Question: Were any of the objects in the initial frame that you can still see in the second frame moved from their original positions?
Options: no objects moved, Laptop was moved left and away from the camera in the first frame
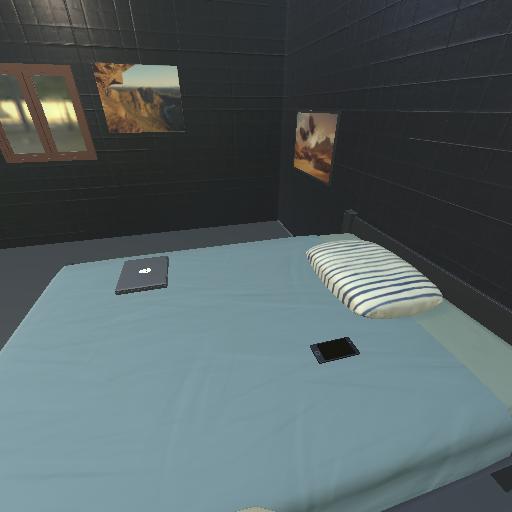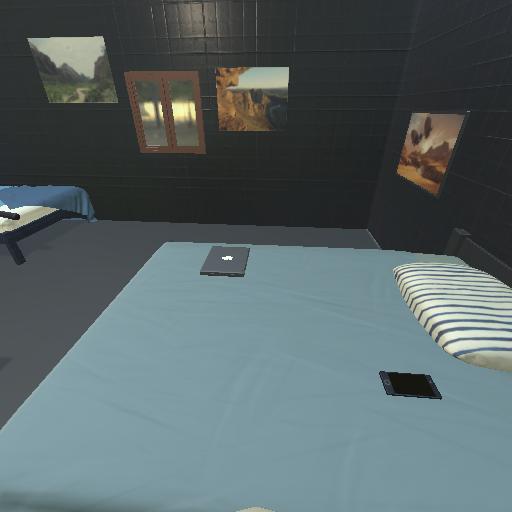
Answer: no objects moved